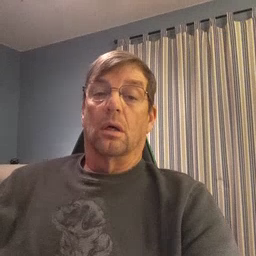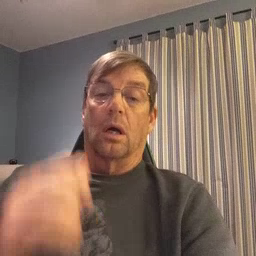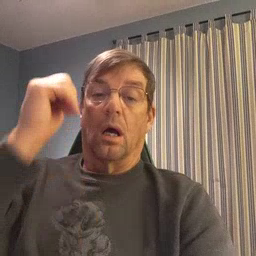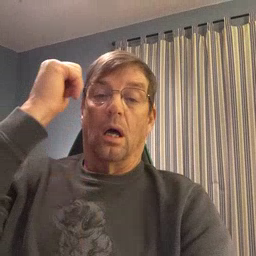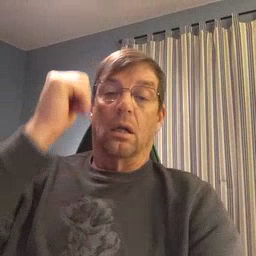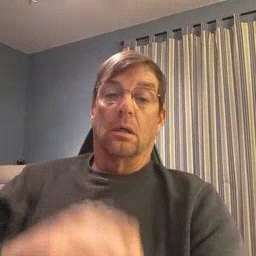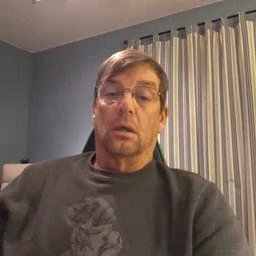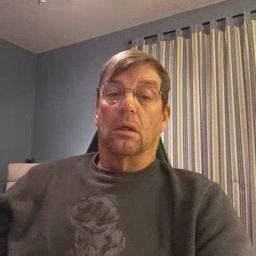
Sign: aunt